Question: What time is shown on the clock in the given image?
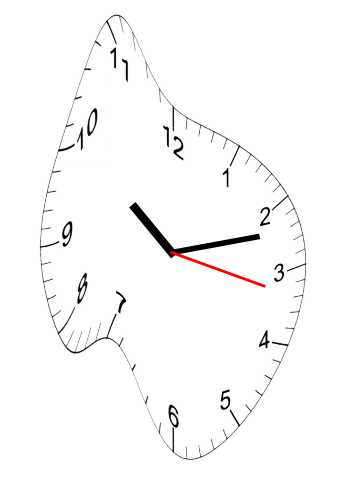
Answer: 10:12:17